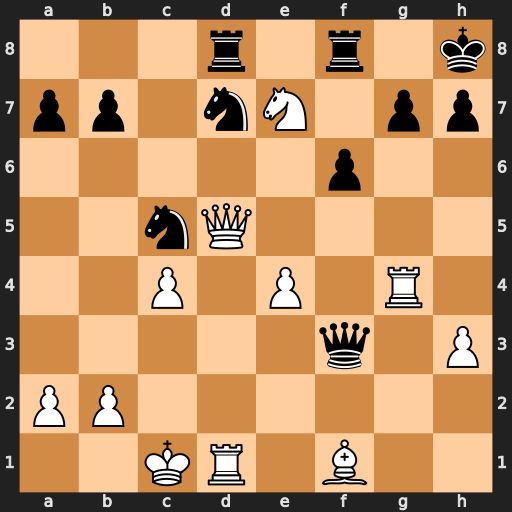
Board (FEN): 3r1r1k/pp1nN1pp/5p2/2nQ4/2P1P1R1/5q1P/PP6/2KR1B2
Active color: w
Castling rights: -
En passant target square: -
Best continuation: Ng6+ hxg6 Rh4+ Qh5 Rxh5+